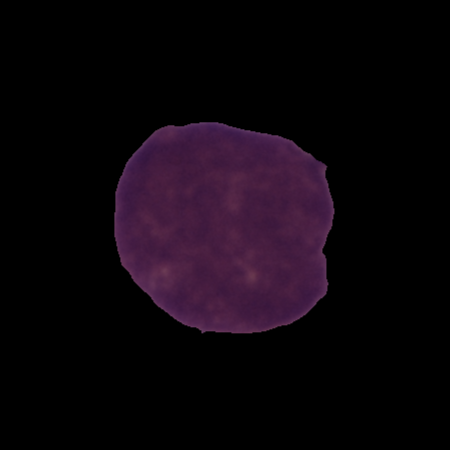
Label: cancer